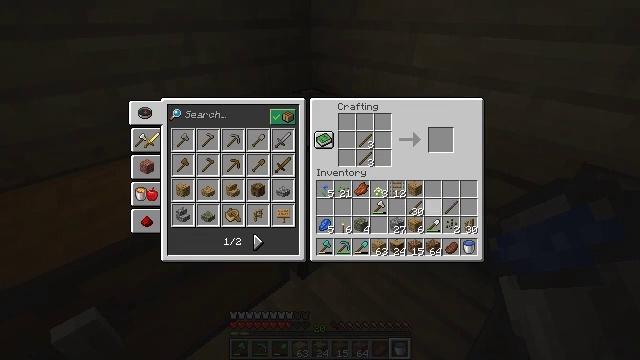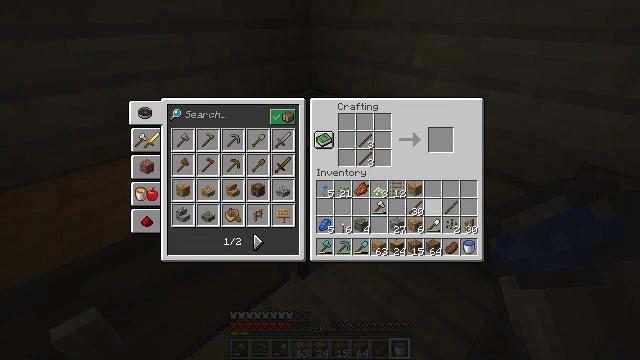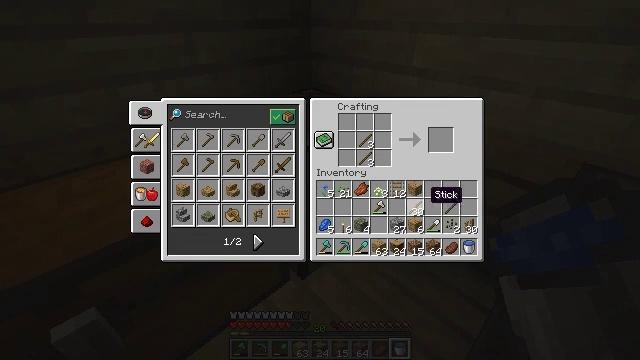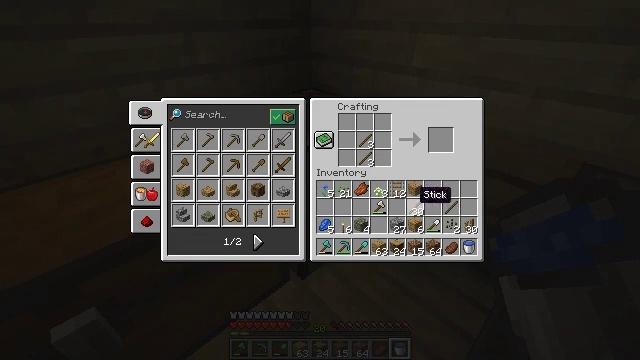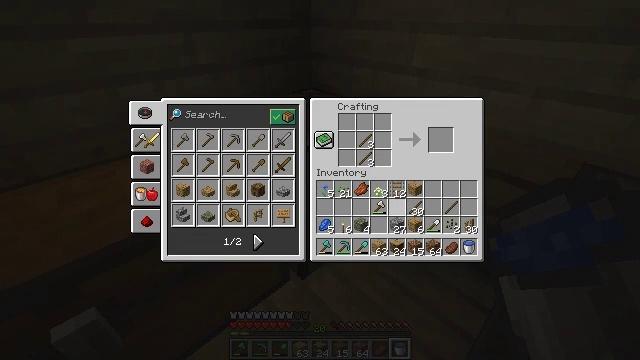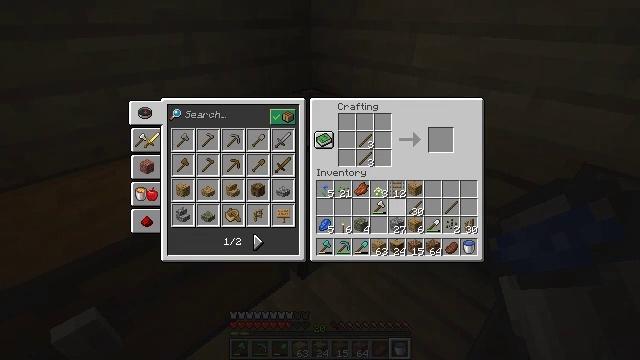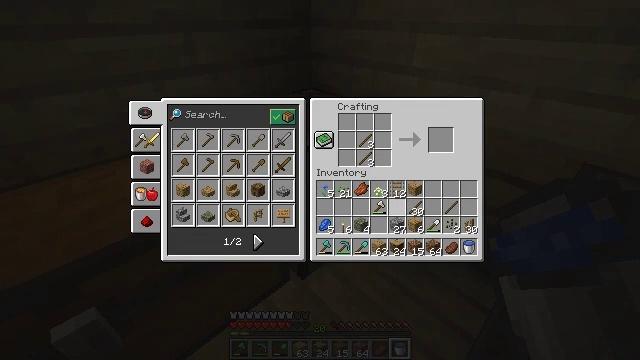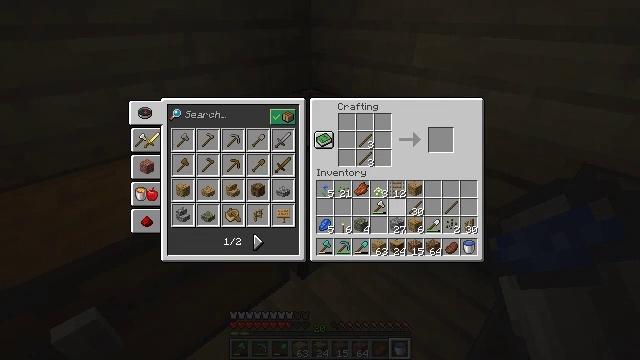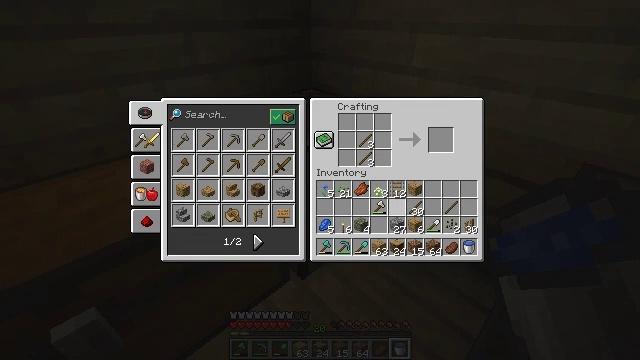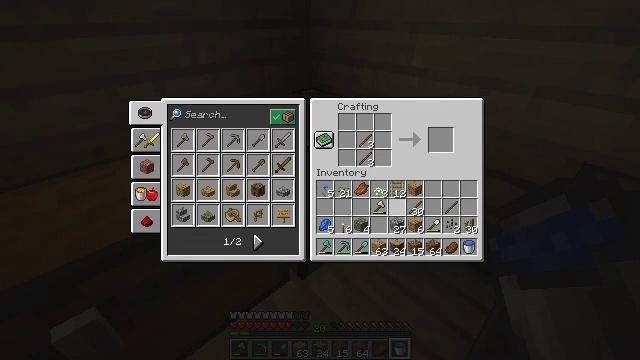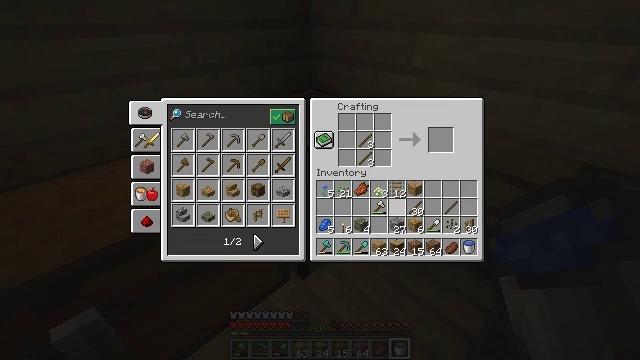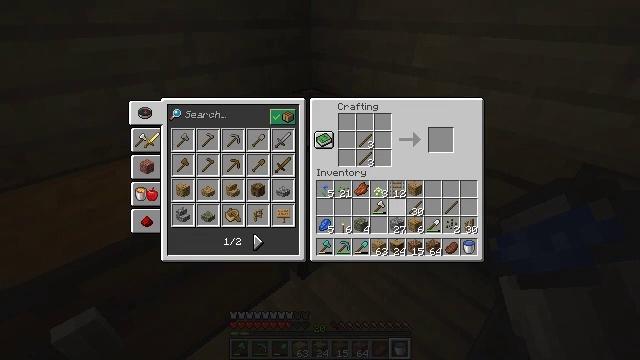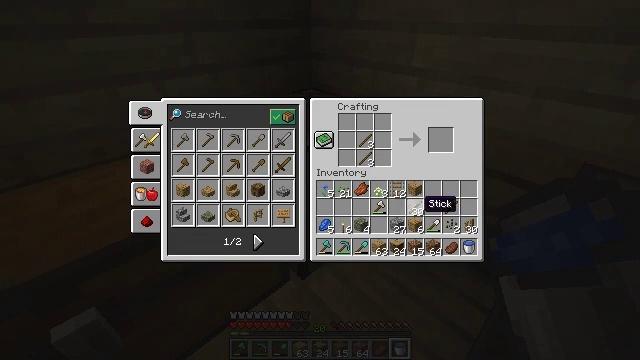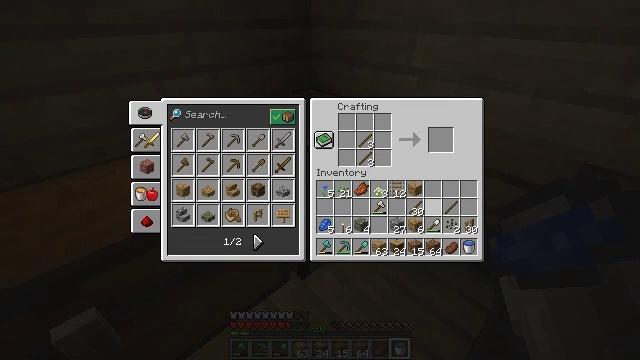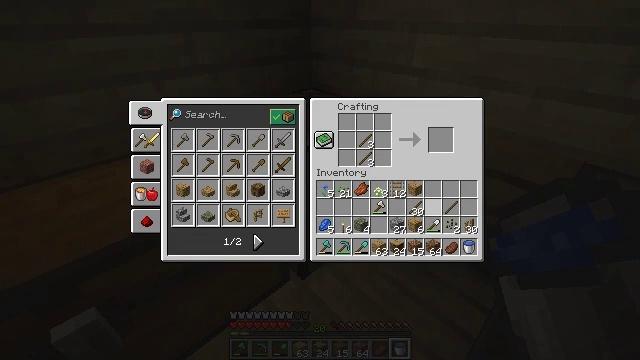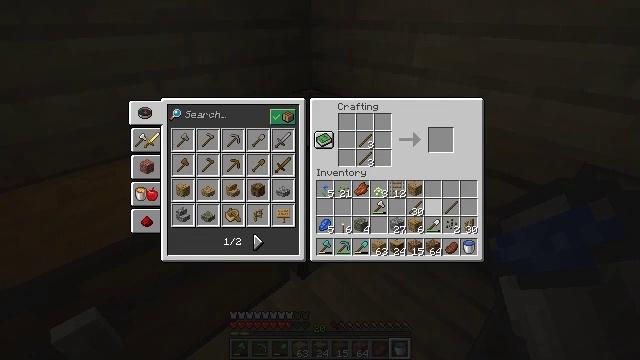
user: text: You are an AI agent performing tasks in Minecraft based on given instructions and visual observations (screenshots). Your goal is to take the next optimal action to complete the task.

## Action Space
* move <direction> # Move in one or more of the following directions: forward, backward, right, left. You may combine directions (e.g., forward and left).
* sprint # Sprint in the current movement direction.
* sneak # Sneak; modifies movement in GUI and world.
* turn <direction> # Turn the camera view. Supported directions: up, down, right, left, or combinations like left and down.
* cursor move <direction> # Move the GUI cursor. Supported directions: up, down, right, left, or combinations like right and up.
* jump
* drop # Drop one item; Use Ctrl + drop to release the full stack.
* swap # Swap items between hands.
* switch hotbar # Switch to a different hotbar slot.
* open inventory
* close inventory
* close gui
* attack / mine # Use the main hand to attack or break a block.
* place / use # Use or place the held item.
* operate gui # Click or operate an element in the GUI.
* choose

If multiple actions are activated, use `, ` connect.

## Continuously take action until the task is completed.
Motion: motion action
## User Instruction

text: Craft a stone hoe by combining cobblestone with sticks.
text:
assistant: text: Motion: cursor move left
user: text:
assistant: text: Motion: cursor move left
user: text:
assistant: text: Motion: cursor move left
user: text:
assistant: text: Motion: cursor move left
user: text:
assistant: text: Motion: no_op
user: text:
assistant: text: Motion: no_op
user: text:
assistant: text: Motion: no_op
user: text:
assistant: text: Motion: no_op
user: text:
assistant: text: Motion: no_op
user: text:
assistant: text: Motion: no_op
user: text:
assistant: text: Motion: cursor move right
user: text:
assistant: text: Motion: cursor move right
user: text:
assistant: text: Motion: cursor move right
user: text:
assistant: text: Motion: no_op
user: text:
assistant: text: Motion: no_op
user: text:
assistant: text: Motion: no_op
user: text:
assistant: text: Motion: no_op
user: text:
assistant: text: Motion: no_op
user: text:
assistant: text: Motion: no_op
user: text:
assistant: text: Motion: no_op
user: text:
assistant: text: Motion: no_op
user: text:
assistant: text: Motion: no_op
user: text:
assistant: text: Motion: no_op
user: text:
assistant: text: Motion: no_op
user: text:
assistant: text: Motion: no_op
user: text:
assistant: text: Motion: no_op
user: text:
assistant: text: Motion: no_op
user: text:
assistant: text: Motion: no_op
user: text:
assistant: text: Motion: no_op
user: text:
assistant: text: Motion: no_op